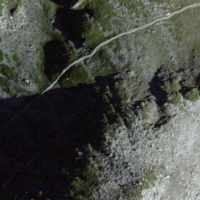
EUNIS habitat code: 48
Species observed at this site:
Hedysarum hedysaroides